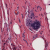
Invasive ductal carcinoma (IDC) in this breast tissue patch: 0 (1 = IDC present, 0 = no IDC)